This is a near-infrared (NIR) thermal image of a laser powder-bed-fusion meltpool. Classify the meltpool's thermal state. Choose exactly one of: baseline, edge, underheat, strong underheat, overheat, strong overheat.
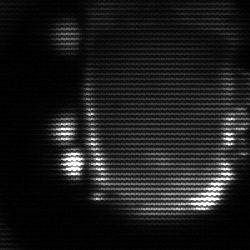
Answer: baseline